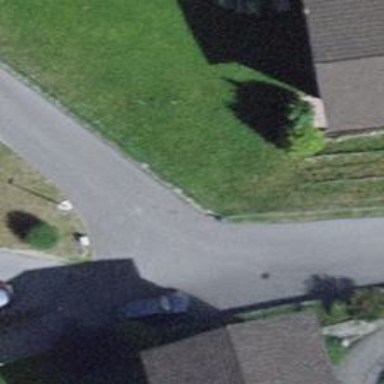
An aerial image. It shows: Living street.